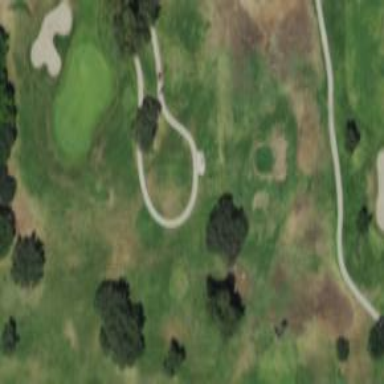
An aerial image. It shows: Golf tee.